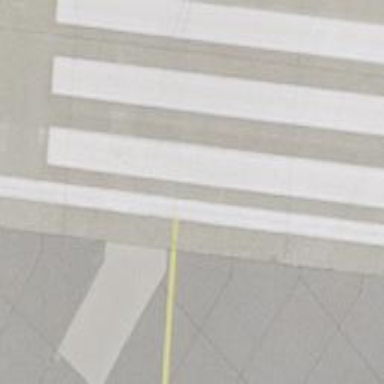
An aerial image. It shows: View of taxiway at the airport.